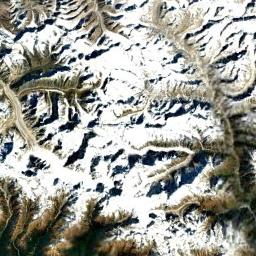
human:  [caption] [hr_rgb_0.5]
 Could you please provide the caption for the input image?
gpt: The snow berg is consist of bare land and white snow .

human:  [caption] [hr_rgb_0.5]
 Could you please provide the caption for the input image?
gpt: The snowberg is partly covered with glaciers and the snowberg consist of lots of ridges and valleys .

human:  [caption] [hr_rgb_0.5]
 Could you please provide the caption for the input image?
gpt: The white snow on the snow-capped mountains is veined .

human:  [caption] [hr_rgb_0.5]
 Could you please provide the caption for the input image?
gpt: There is snow on the part of the snowberg .

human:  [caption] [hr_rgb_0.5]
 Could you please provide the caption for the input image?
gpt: There are much snow and some bare land on the snowberg .